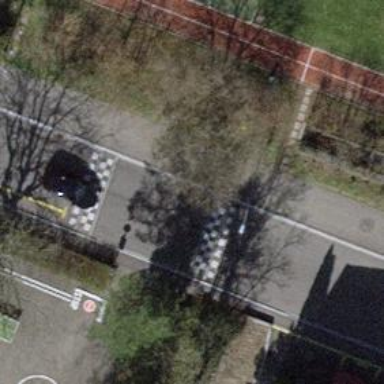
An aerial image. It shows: Unmarked crossing with traffic calming table.